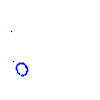
Particle: kaon